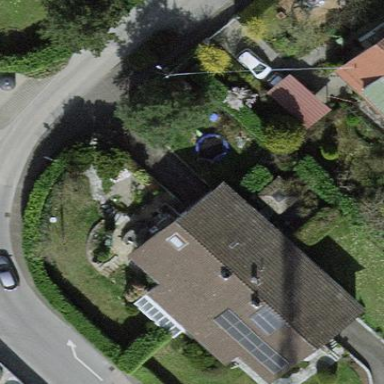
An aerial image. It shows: Garden surrounded by fence.